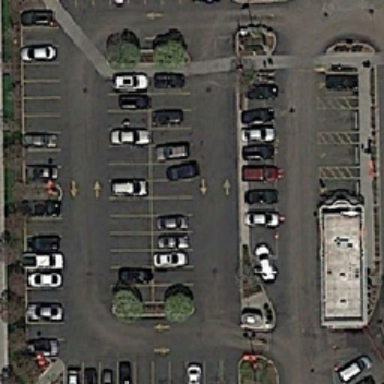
4 trees in 4 umbrella like parking lots .